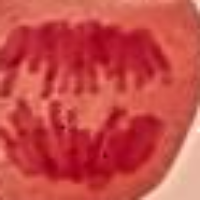
Label: anaphase